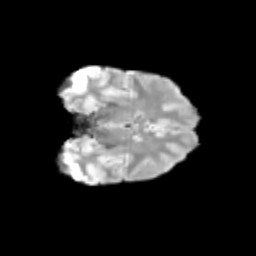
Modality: T2w
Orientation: coronal
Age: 12
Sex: female
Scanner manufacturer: siemens
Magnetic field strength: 3 T
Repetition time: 3.8 s
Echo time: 0.07 s